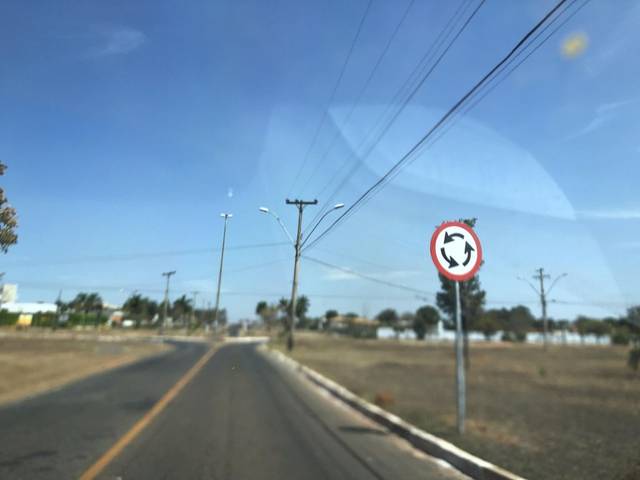
Region: Brazil
Coordinates: -15.898, -47.927